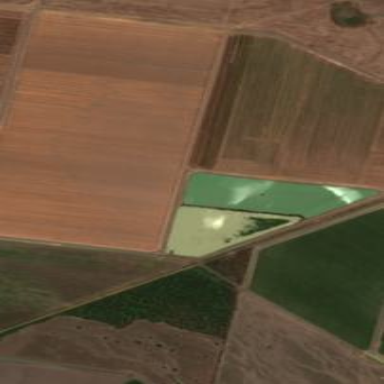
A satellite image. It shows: Farmland with cotton crop.